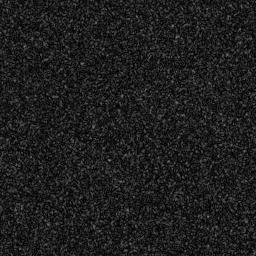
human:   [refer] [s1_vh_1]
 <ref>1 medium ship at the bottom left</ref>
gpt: <box>[[1, 67, 8, 88, 0]]</box>